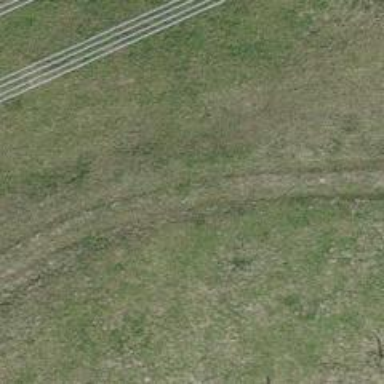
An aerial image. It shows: Track with very rough surface.